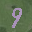
Label: 9